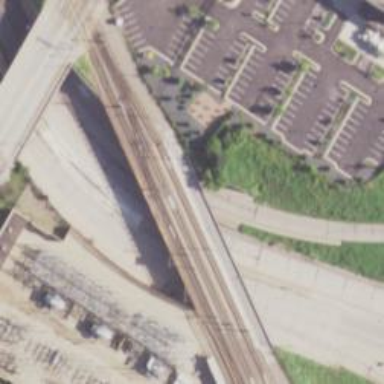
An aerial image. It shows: Bridge for light rail electrified with contact line.